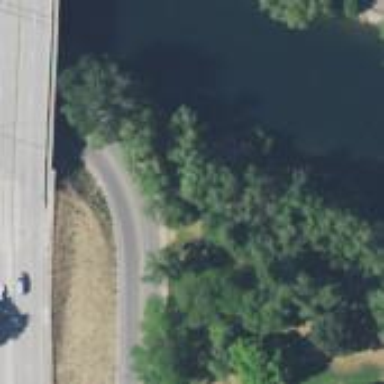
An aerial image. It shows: Asphalt surface bridge.